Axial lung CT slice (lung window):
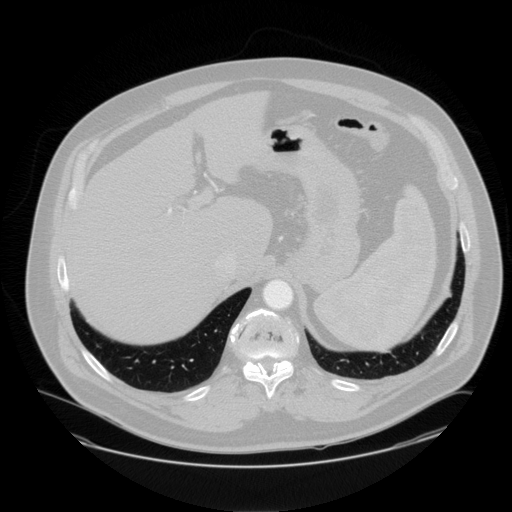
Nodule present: no